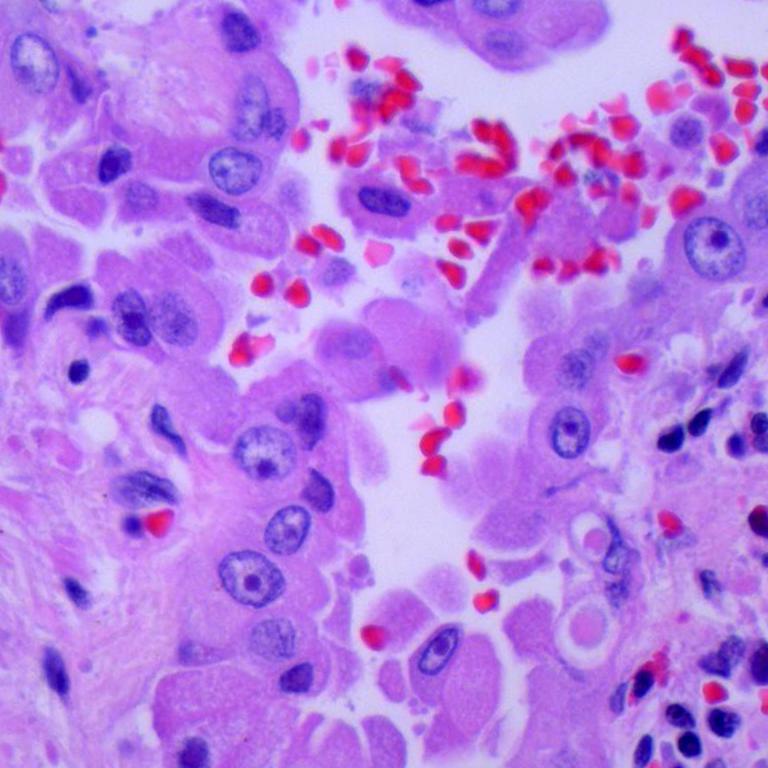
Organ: lung
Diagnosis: adenocarcinomas